Aerial crown-view tile of a tropical tree (Barro Colorado Island, Panama), acquired 20241014:
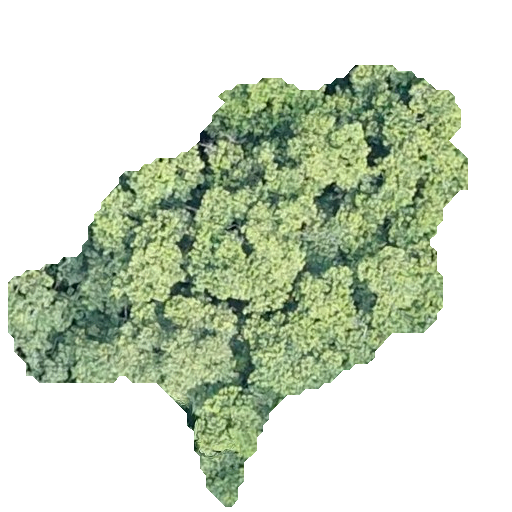
Species: Luehea seemannii
GBIF accepted scientific name: Luehea seemannii
Crown area: 169.252 m²